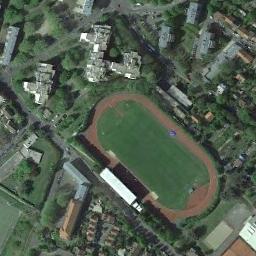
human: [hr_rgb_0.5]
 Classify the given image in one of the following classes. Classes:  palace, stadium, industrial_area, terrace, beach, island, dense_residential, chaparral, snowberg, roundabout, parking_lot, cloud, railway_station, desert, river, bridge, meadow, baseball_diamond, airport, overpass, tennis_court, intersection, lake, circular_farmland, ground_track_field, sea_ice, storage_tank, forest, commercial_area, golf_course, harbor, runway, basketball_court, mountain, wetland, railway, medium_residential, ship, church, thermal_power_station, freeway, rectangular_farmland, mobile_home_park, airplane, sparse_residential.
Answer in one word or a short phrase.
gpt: ground_track_field